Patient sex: M
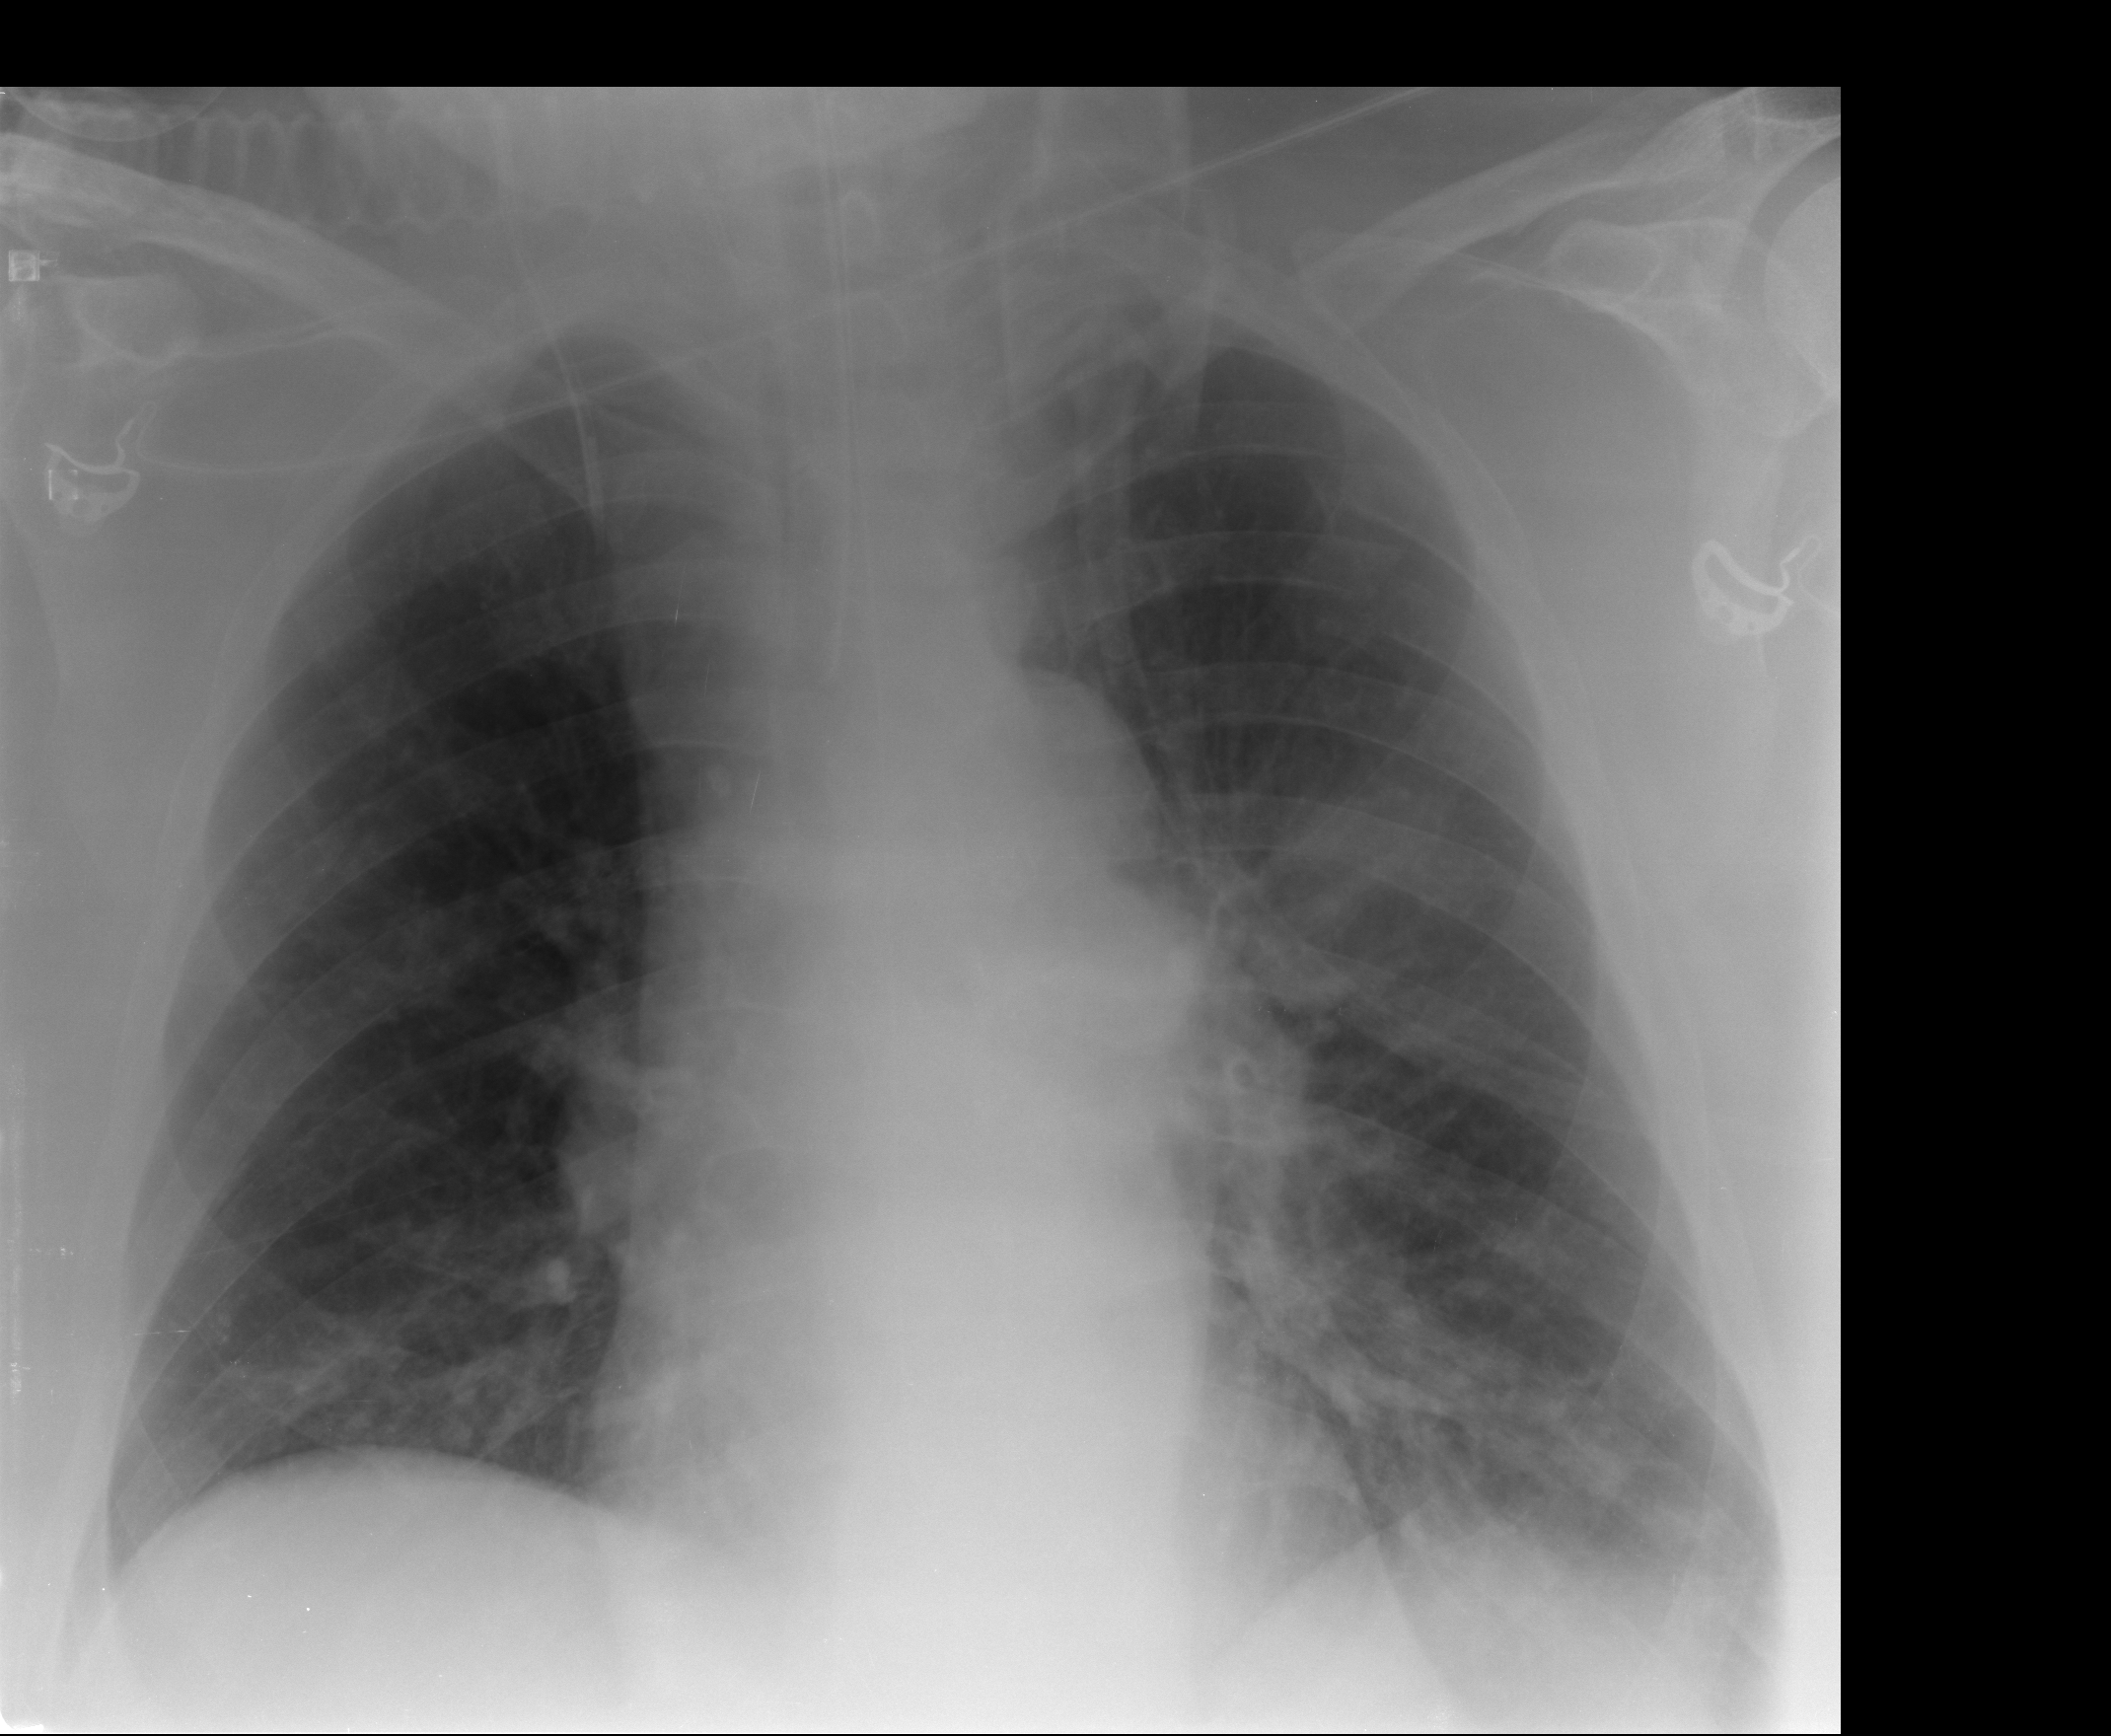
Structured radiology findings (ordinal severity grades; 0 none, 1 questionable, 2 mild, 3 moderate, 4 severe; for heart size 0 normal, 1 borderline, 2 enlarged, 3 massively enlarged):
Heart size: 0
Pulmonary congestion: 2
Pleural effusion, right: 2
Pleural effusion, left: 2
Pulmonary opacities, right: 0
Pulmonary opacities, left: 2
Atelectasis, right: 1
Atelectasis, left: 2